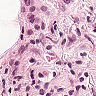
Metastatic tissue present: yes